Question: I have big problem with memory leaks in my web app. Application runs out of memory after about 7h when being used by few people.
This is how my app works:
- - - - 'dataSource = (DataSource) new InitialContext().lookup("java:comp/env/" + "jdbc/MyResName");'-
'<h:inputHidden value="true"> <f:validator binding="#{someValidator}"/> </h:inputHidden>'
and implementation is something like this:
'''
@Named
public class SomeValidator extends ValidatorCommon implements Validator {
private final static Logger LOGGER = Logger.getLogger(SomeValidator.class);
@Override
public void validate(FacesContext fc, UIComponent uic, Object o) throws ValidatorException {...}
{...}
'''
This is my context.xml:
'''
<Resource auth="Container"
driverClassName="org.sqlite.JDBC"
maxTotal="1"
maxIdle="1"
minIdle="1"
maxWaitMillis="5000"
initialSize="1"
name="jdbc/MyResName"
type="javax.sql.DataSource"
removeAbandonedOnBorrow="true"
removeAbandonedTimeout="5"
logAbandoned="true"
validationQuery="SELECT 1"
url="jdbc:sqlite:path/to/db/db.db">
</Resource>
'''
I've created heap dump with VisualVM and MAT shows this leak suspect (<URL>:
As far as I understand, RequestScoped bean is created each time it is requested/accessed, while SessionScoped is retrieved from container for particular session (or is created if it does not exist) so even if there are cross-references between my beans, this all should work just fine.
This is where I actually need help: how to analyze where those leaks come from? There's definitely something that does not allow memory to be released, but how can I find it?
I'm using Primefaces 6.0, Apache Tomcat (TomEE)/8.5.3 (7.0.1), JDK 1.7.0_80-b15, Mojarra 2.2.6, sqlite-jdbc 3.14.2.1.
If any additional files are necessary, please let me know and I'll edit this post to add them.
Web.xml:
'''
<?xml version="1.0" encoding="UTF-8"?>
<web-app xmlns:xsi="http://www.w3.org/2001/XMLSchema-instance"
xmlns="http://java.sun.com/xml/ns/javaee"
xmlns:web="http://java.sun.com/xml/ns/javaee/web-app_2_5.xsd"
xsi:schemaLocation="http://java.sun.com/xml/ns/javaee
http://java.sun.com/xml/ns/javaee/web-app_3_0.xsd"
id="WebApp_ID" version="3.0">
<context-param>
<param-name>javax.faces.PROJECT_STAGE</param-name>
<param-value>Development</param-value>
</context-param>
<context-param>
<param-name>javax.faces.STATE_SAVING_METHOD</param-name>
<param-value>client</param-value>
</context-param>
<context-param>
<param-name>primefaces.FONT_AWESOME</param-name>
<param-value>true</param-value>
</context-param>
<resource-env-ref>
<resource-env-ref-name>jdbc/MyResName</resource-env-ref-name>
<resource-env-ref-type>javax.sql.DataSource</resource-env-ref-type>
</resource-env-ref>
<!-- Welcome page -->
<welcome-file-list>
<welcome-file>pages/pub/login.xhtml</welcome-file>
</welcome-file-list>
<!-- Error pages -->
<error-page>
<exception-type>javax.faces.application.ViewExpiredException</exception-type>
<location>/pages/pub/err/expired.xhtml</location>
</error-page>
<!-- Prevents comments in xhtml pages to be placed in final html and evaluated -->
<context-param>
<param-name>javax.faces.FACELETS_SKIP_COMMENTS</param-name>
<param-value>true</param-value>
</context-param>
<!-- JSF mapping -->
<servlet>
<servlet-name>Faces Servlet</servlet-name>
<servlet-class>javax.faces.webapp.FacesServlet</servlet-class>
<load-on-startup>1</load-on-startup>
</servlet>
<servlet-mapping>
<servlet-name>Faces Servlet</servlet-name>
<url-pattern>*.xhtml</url-pattern>
</servlet-mapping>
<!-- Primefaces theme -->
<context-param>
<param-name>primefaces.THEME</param-name>
<param-value>cupertino</param-value>
</context-param>
<session-config>
<session-timeout>120</session-timeout>
</session-config>
<filter>
<filter-name>forceUTF8CharSet</filter-name>
<filter-class>org.apache.catalina.filters.SetCharacterEncodingFilter</filter-class>
<init-param>
<param-name>encoding</param-name>
<param-value>utf-8</param-value>
</init-param>
</filter>
<filter-mapping>
<filter-name>forceUTF8CharSet</filter-name>
<url-pattern>*</url-pattern>
</filter-mapping>
<mime-mapping>
<extension>ttf</extension>
<mime-type>application/font-sfnt</mime-type>
</mime-mapping>
<mime-mapping>
<extension>woff</extension>
<mime-type>application/font-woff</mime-type>
</mime-mapping>
<mime-mapping>
<extension>woff2</extension>
<mime-type>application/font-woff2</mime-type>
</mime-mapping>
<mime-mapping>
<extension>eot</extension>
<mime-type>application/vnd.ms-fontobject</mime-type>
</mime-mapping>
<mime-mapping>
<extension>eot?#iefix</extension>
<mime-type>application/vnd.ms-fontobject</mime-type>
</mime-mapping>
<mime-mapping>
<extension>svg</extension>
<mime-type>image/svg+xml</mime-type>
</mime-mapping>
<mime-mapping>
<extension>svg#latobold</extension>
<mime-type>image/svg+xml</mime-type>
</mime-mapping>
<mime-mapping>
<extension>svg#latoblack</extension>
<mime-type>image/svg+xml</mime-type>
</mime-mapping>
<mime-mapping>
<extension>svg#latolight</extension>
<mime-type>image/svg+xml</mime-type>
</mime-mapping>
<mime-mapping>
<extension>svg#latoregular</extension>
<mime-type>image/svg+xml</mime-type>
</mime-mapping>
<mime-mapping>
<extension>svg#fontawesomeregular</extension>
<mime-type>image/svg+xml</mime-type>
</mime-mapping>
</web-app>
'''
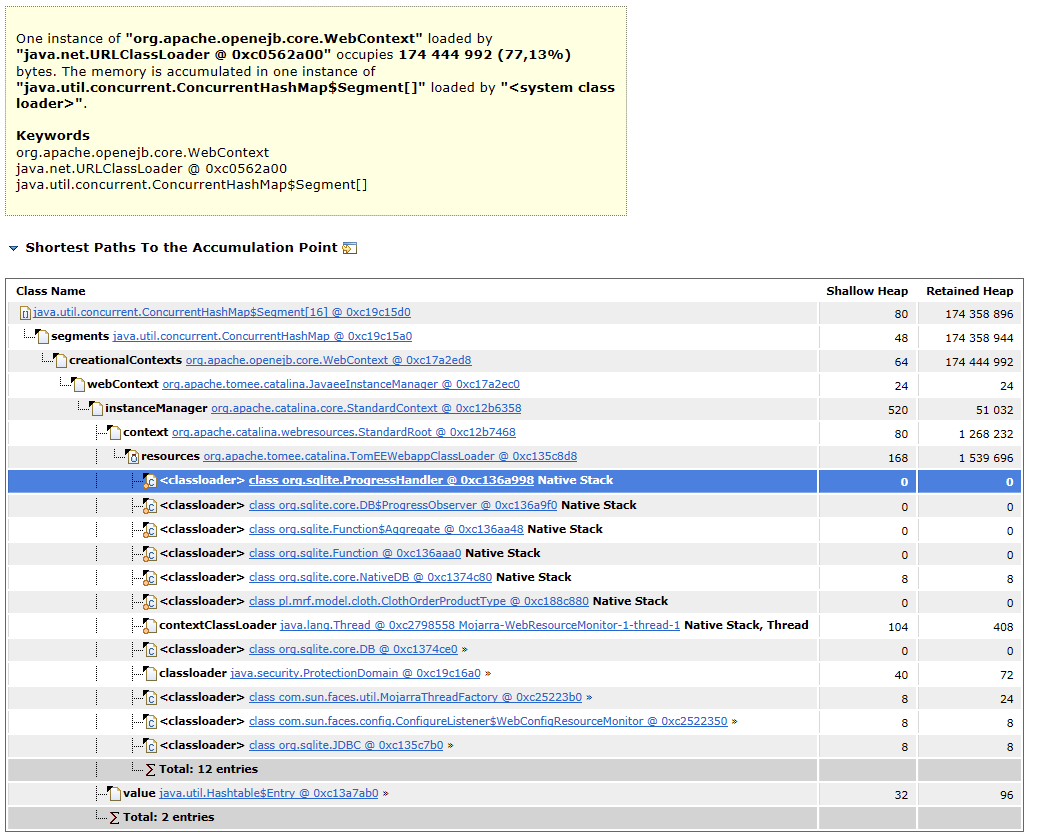
Answer: I've managed to solve my issue.
My problem was not in any of my beans, handler, validators, auth mechanisms etc. Real problem was that I included two libs in pom.xml:
'''
<dependency>
<groupId>com.sun.faces</groupId>
<artifactId>jsf-api</artifactId>
<version>2.2.6</version>
</dependency>
<dependency>
<groupId>com.sun.faces</groupId>
<artifactId>jsf-impl</artifactId>
<version>2.2.6</version>
</dependency>
'''
I don't quite know how does TomEE behave when it encounters two separate implementations (TomEE's own and above), but it seems that something prevented releasing references to some resources which caused WebContext to always grow in size (it was holding all objects that participated in request handling - across multiple pages). Or maybe this is a bug in jsf implementation?
If someone could explain what actually happend then I'd accept such answer as solution to my problem. Until then, this answer (without much reasoning) is the solution.